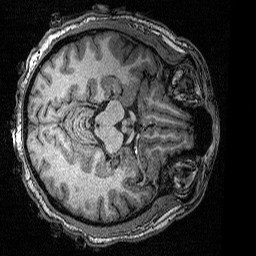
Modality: T1w
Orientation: axial
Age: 26
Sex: male
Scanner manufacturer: siemens
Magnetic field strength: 3 T
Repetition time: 2.53 s
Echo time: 0.00342 s